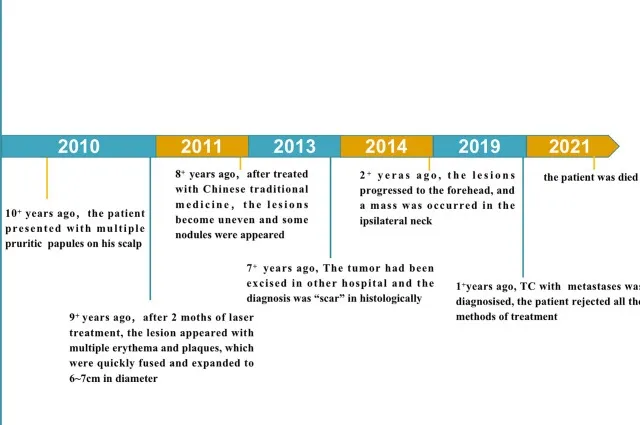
The medical history of the patient.
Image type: chart (chart)